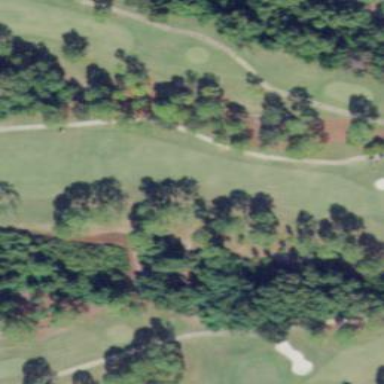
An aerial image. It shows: Golf fairway surrounded by grass.